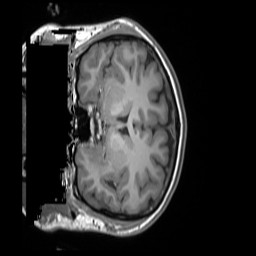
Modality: T1w
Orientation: coronal
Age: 25
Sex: male
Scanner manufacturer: siemens
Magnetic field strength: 3 T
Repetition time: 1.55 s
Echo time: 0.00234 s